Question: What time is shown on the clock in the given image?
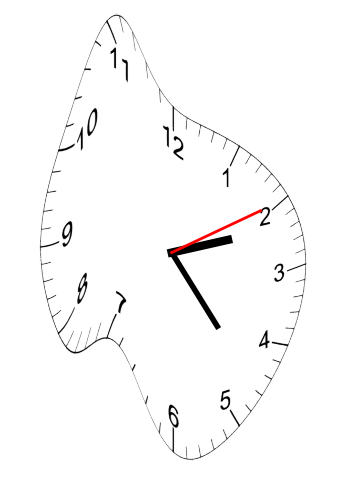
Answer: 02:23:10